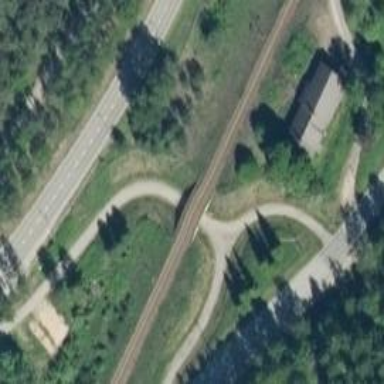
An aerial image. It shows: Cycleway.